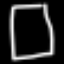
Label: square